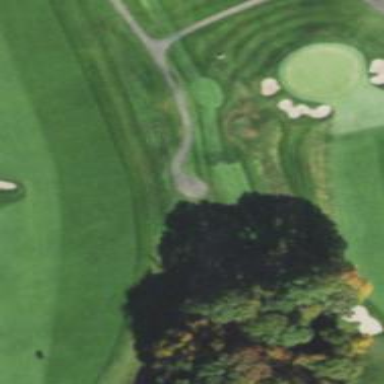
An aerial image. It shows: Pathway for golfing.